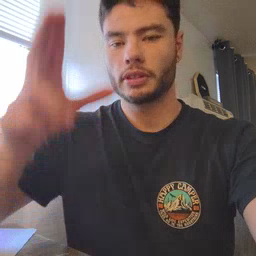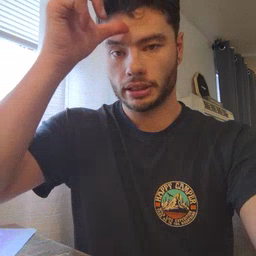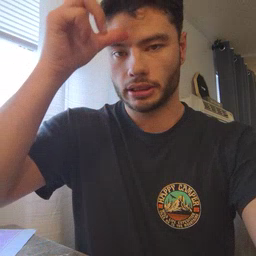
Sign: hen